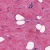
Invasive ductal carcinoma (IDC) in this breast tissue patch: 0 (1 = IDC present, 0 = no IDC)